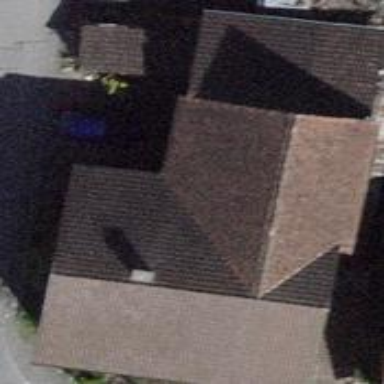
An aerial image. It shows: Building with tile roof.